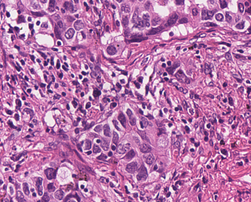
Tumor epithelial tissue: yes
Tumor-associated stroma tissue: yes
Normal tissue: no